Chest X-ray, PA view. Patient: 39 years old, sex M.
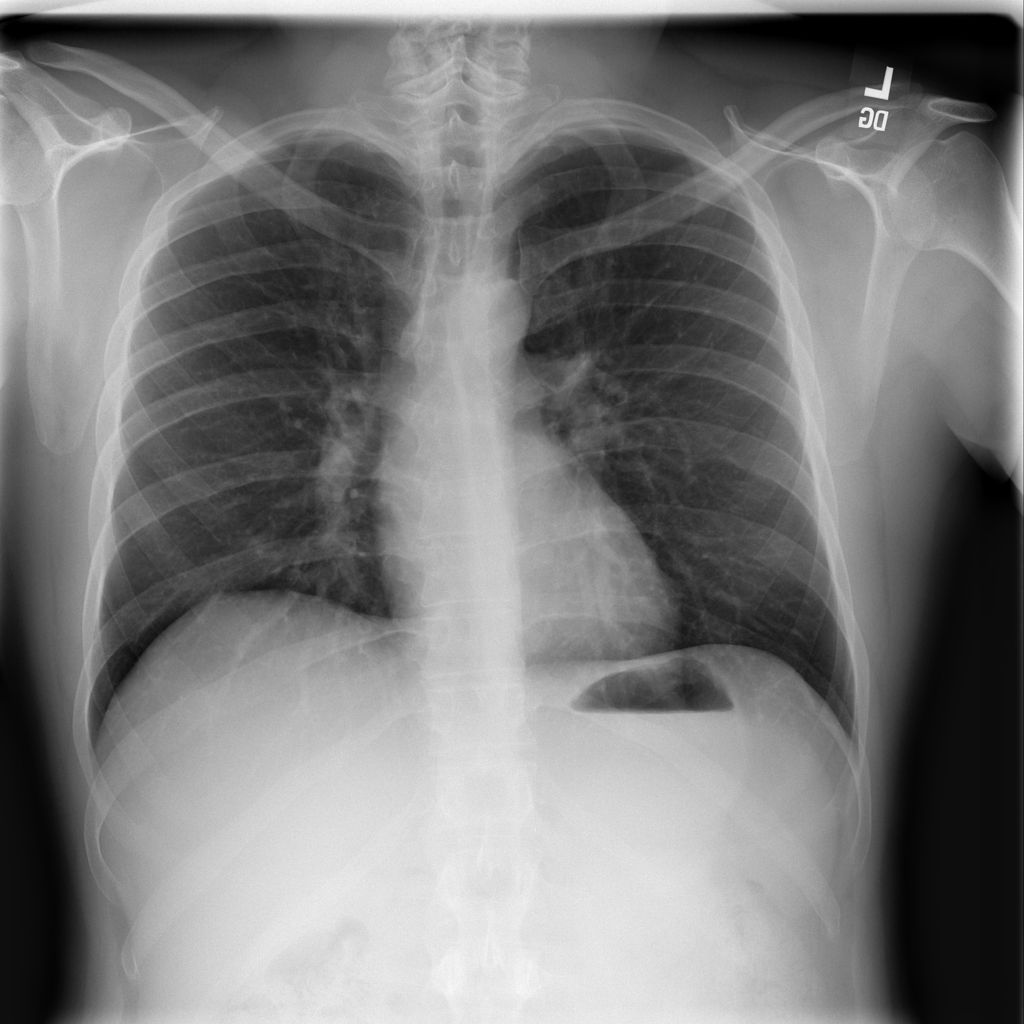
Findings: No Finding